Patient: sex M, age 85
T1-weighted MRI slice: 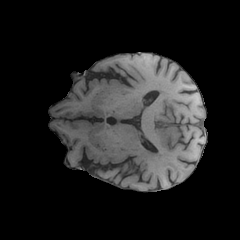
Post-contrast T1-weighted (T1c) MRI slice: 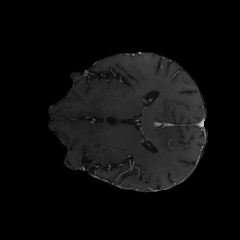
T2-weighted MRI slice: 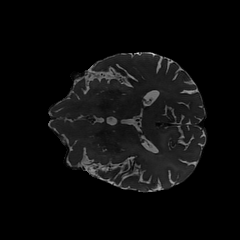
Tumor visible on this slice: yes
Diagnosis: Glioblastoma, IDH-wildtype
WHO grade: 4